Question:
I want to fit large image into UIwebview with keeping image ratio same as image view.
How can i do it.?
My code as follows to fit image in Uiwebview.
if image is large then display is not good.
'''
CGFloat screenWidth = self.view.frame.size.width;
CGFloat screenHeight = self.view.frame.size.height;
NSString *htmlString = [NSString stringWithFormat:@"%@", @"<html><head><meta name='viewport' content='user-scalable=yes,width=device-width'></head><body bgcolor='000000'><img src='%@' width='%f' height='%f' style='max-width:200% max-height:200%'></body></html>"];
imageHTML = [[NSString alloc] initWithFormat:htmlString, fileUrl, screenWidth, screenHeight];
[Webview loadHTMLString:imageHTML baseURL:nil];
[imageHTML release];
'''
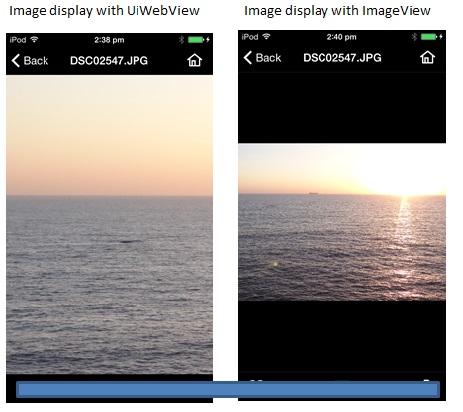
Answer: '''
NSString *imageHTML = [[NSString alloc] initWithFormat:@"%@%@%@", @"<!DOCTYPE html>"
"<html lang="ja">"
"<head>"
"<meta charset="UTF-8">"
"<style type="text/css">"
"html{margin:0;padding:0;}"
"body {"
"margin: 0;"
"padding: 0;"
"color: #363636;"
"font-size: 90%;"
"line-height: 1.6;"
"background: black;"
"}"
"img{"
"position: absolute;"
"top: 0;"
"bottom: 0;"
"left: 0;"
"right: 0;"
"margin: auto;"
"max-width: 100%;"
"max-height: 100%;"
"}"
"</style>"
"</head>"
"<body id="page">"
"<img src='",fileUrl,@"'/> </body></html>"];
[wview_contents loadHTMLString:imageHTML baseURL:nil];
'''